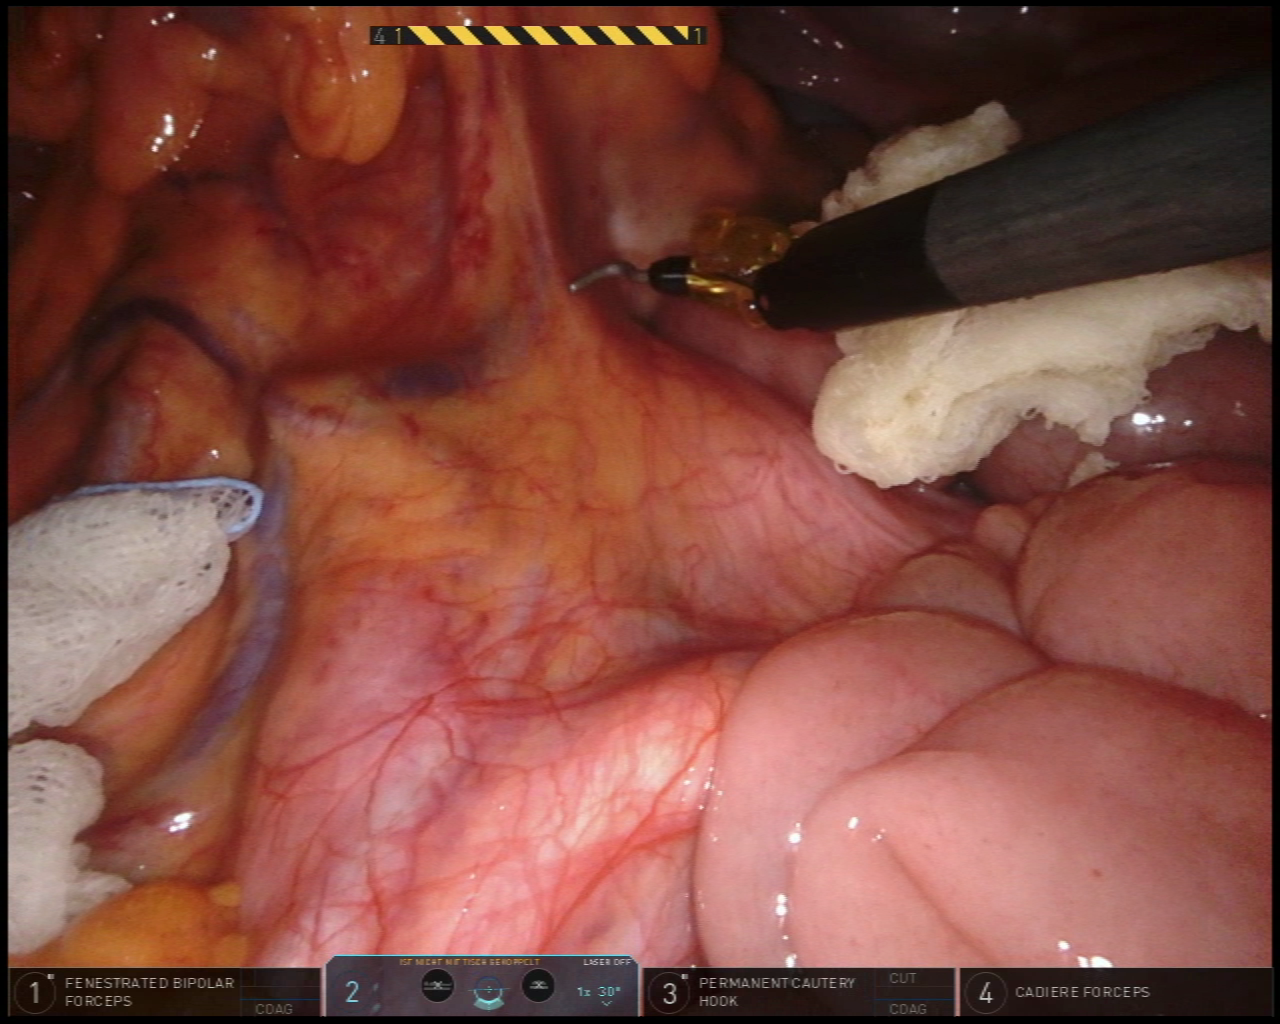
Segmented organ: small_intestine
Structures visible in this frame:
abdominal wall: yes
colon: no
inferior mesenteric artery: no
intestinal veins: yes
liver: no
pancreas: no
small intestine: yes
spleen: no
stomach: no
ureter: yes
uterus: no
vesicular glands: no